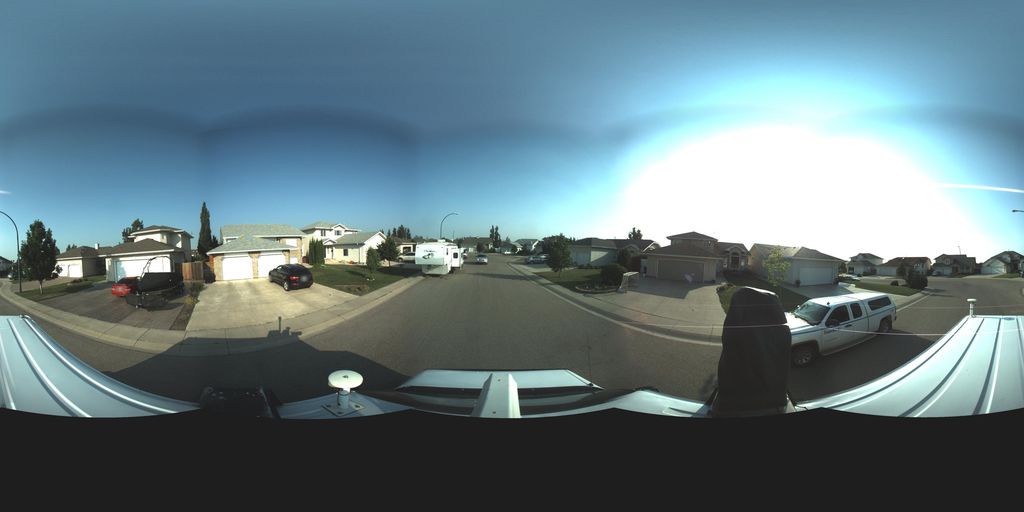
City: saskatoon